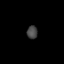
Tissue: lung
Cell type: Epithelial cells
Senescence score: 0.2044
Nuclear area (px): 140
Mean DAPI intensity: 67.736